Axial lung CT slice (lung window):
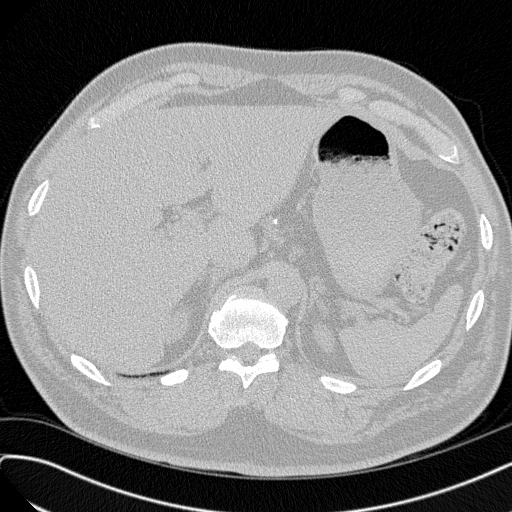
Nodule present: no